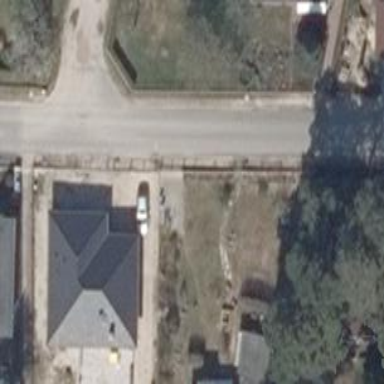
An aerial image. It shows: Driveway leading to service road.